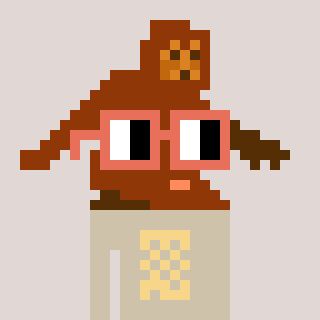
a pixel art character with square orange glasses, a bigfoot-shaped head and a bege-colored body on a warm background